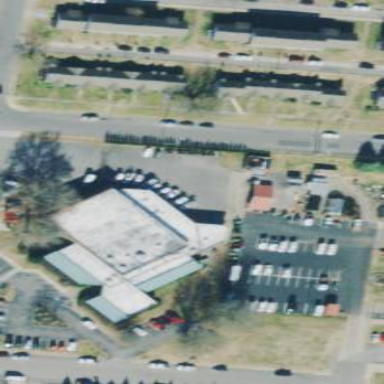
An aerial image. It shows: Police station located inside university building.